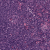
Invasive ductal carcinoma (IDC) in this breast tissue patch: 0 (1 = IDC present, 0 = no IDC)